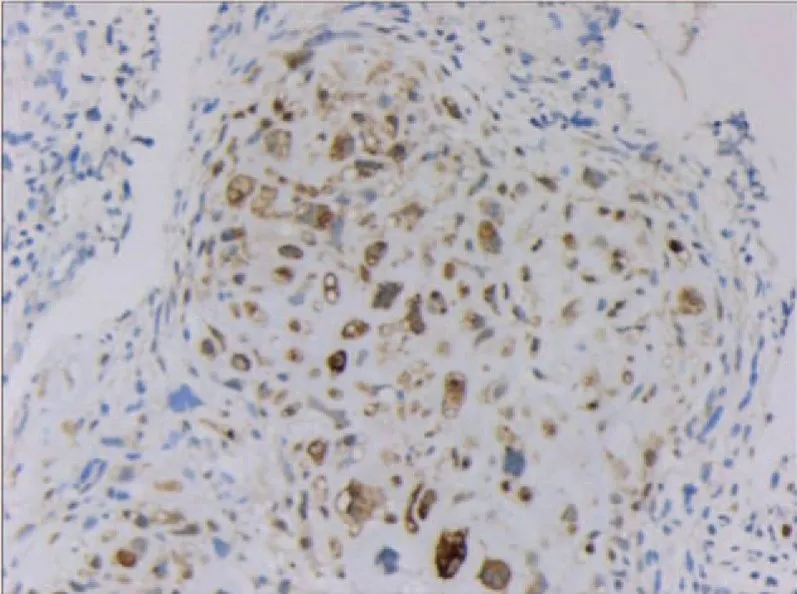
Immunohistochemical staining showing positive S-100. S-100 = soluble protein-100.
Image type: pathology (immunostaining)